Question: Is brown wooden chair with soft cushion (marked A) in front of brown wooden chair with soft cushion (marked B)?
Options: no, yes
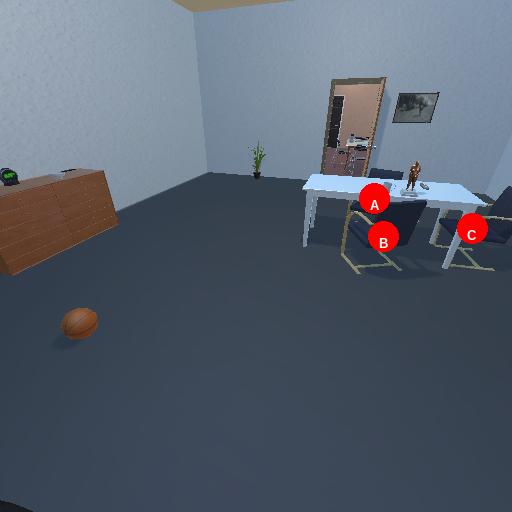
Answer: no